Question: In my UI the first picture is always random, at first i tryied to clean project and wipe personal data from AVD, but that does not help. Random only first picture, all other are shown properly. For the few seconds from the activity start, picture changes several times.
Please dont refer to duplicate of <URL> problem

'''
public class ImageLoader {
MemoryCache memoryCache=new MemoryCache();
FileCache fileCache;
private Map<ImageView, String> imageViews=Collections.synchronizedMap(new WeakHashMap<ImageView, String>());
ExecutorService executorService;
public ImageLoader(Context context){
fileCache=new FileCache(context);
executorService=Executors.newFixedThreadPool(5);
}
int stub_id = R.drawable.ic_launcher;
public void DisplayImage(String uurl, int loader, ImageView imageView)
{
String url = uurl.replaceAll(" ", "%20");
url = url.replaceAll("
", "%20");
stub_id = loader;
imageViews.put(imageView, url);
Bitmap bitmap=memoryCache.get(url);
if(bitmap!=null)
imageView.setImageBitmap(bitmap);
else
{
queuePhoto(url, imageView);
imageView.setImageResource(loader);
}
}
private void queuePhoto(String url, ImageView imageView)
{
PhotoToLoad p=new PhotoToLoad(url, imageView);
executorService.submit(new PhotosLoader(p));
}
private Bitmap getBitmap(String url)
{
File f=fileCache.getFile(url);
//from SD cache
Bitmap b = decodeFile(f);
if(b!=null)
return b;
return downloadBitmap(url);
//from web
/*try {
Bitmap bitmap=null;
URL imageUrl = new URL(url);
HttpURLConnection conn = (HttpURLConnection)imageUrl.openConnection();
conn.setConnectTimeout(30000);
conn.setReadTimeout(30000);
conn.setInstanceFollowRedirects(true);
InputStream is=conn.getInputStream();
OutputStream os = new FileOutputStream(f);
Utils.CopyStream(is, os);
os.close();
bitmap = decodeFile(f);
return bitmap;
} catch (Exception ex){
ex.printStackTrace();
return null;
}*/
}
Bitmap downloadBitmap(String url){
Bitmap bmp = null;
URL url_1 = null;
try {
url_1 = new URL(url);
bmp = BitmapFactory.decodeStream(url_1.openConnection().getInputStream());
} catch (Exception e) {
Log.v("Error while downloading bitmap from url", e.getMessage());
}
return bmp;
}
//decodes image and scales it to reduce memory consumption
private Bitmap decodeFile(File f){
try {
//decode image size
BitmapFactory.Options o = new BitmapFactory.Options();
o.inJustDecodeBounds = true;
BitmapFactory.decodeStream(new FileInputStream(f),null,o);
//Find the correct scale value. It should be the power of 2.
final int REQUIRED_SIZE=70;
int width_tmp=o.outWidth, height_tmp=o.outHeight;
int scale=1;
while(true){
if(width_tmp/2<REQUIRED_SIZE || height_tmp/2<REQUIRED_SIZE)
break;
width_tmp/=2;
height_tmp/=2;
scale*=2;
}
//decode with inSampleSize
BitmapFactory.Options o2 = new BitmapFactory.Options();
o2.inSampleSize=scale;
return BitmapFactory.decodeStream(new FileInputStream(f), null, o2);
} catch (FileNotFoundException e) {}
return null;
}
//Task for the queue
private class PhotoToLoad
{
public String url;
public ImageView imageView;
public PhotoToLoad(String u, ImageView i){
url=u;
imageView=i;
}
}
class PhotosLoader implements Runnable {
PhotoToLoad photoToLoad;
PhotosLoader(PhotoToLoad photoToLoad){
this.photoToLoad=photoToLoad;
}
public void run() {
if(imageViewReused(photoToLoad))
return;
Bitmap bmp=getBitmap(photoToLoad.url);
memoryCache.put(photoToLoad.url, bmp);
if(imageViewReused(photoToLoad))
return;
BitmapDisplayer bd=new BitmapDisplayer(bmp, photoToLoad);
Activity a=(Activity)photoToLoad.imageView.getContext();
a.runOnUiThread(bd);
}
}
boolean imageViewReused(PhotoToLoad photoToLoad){
String tag=imageViews.get(photoToLoad.imageView);
if(tag==null || !tag.equals(photoToLoad.url))
return true;
return false;
}
//Used to display bitmap in the UI thread
class BitmapDisplayer implements Runnable
{
Bitmap bitmap;
PhotoToLoad photoToLoad;
public BitmapDisplayer(Bitmap b, PhotoToLoad p){bitmap=b;photoToLoad=p;}
public void run()
{
if(imageViewReused(photoToLoad))
return;
if(bitmap!=null)
photoToLoad.imageView.setImageBitmap(bitmap);
else
photoToLoad.imageView.setImageResource(stub_id);
}
}
public void clearCache() {
memoryCache.clear();
fileCache.clear();
}
}
'''
filecash
'''
public class FileCache {
private File cacheDir;
public FileCache(Context context){
//Find the dir to save cached images
if (android.os.Environment.getExternalStorageState().equals(android.os.Environment.MEDIA_MOUNTED))
cacheDir=new File(android.os.Environment.getExternalStorageDirectory(),"TempImages");
else
cacheDir=context.getCacheDir();
if(!cacheDir.exists())
cacheDir.mkdirs();
}
public File getFile(String url){
String filename=String.valueOf(url.hashCode());
File f = new File(cacheDir, filename);
return f;
}
public void clear(){
File[] files=cacheDir.listFiles();
if(files==null)
return;
for(File f:files)
f.delete();
}
}
'''
memory cash
'''
public class MemoryCache {
private Map<String, SoftReference<Bitmap>> cache=Collections.synchronizedMap(new HashMap<String, SoftReference<Bitmap>>());
public Bitmap get(String id){
if(!cache.containsKey(id))
return null;
SoftReference<Bitmap> ref=cache.get(id);
return ref.get();
}
public void put(String id, Bitmap bitmap){
cache.put(id, new SoftReference<Bitmap>(bitmap));
}
public void clear() {
cache.clear();
}
}
'''
utilis
'''
public class Utils {
public static void CopyStream(InputStream is, OutputStream os)
{
final int buffer_size=1024;
try
{
byte[] bytes=new byte[buffer_size];
for(;;)
{
int count=is.read(bytes, 0, buffer_size);
if(count==-1)
break;
os.write(bytes, 0, count);
}
}
catch(Exception ex){}
}
}
'''
adapter
'''
public class CandidateAdapter extends BaseAdapter{
Context ctx;
LayoutInflater lInflater;
ArrayList<Candidate> objects;
CandidateAdapter(Context context, ArrayList<Candidate> candidates) {
ctx = context;
objects = candidates;
lInflater = (LayoutInflater) ctx
.getSystemService(Context.LAYOUT_INFLATER_SERVICE);
}
public int getCount() {
return objects.size();
}
public Object getItem(int position) {
return objects.get(position);
}
public long getItemId(int position) {
return position;
}
Candidate getCandidate(int position) {
return ((Candidate) getItem(position));
}
public View getView(int position, View convertView, ViewGroup parent) {
// ispol'zuem sozdannye, no ne ispol'zuemye view
View view = convertView;
if (view == null) {
view = lInflater.inflate(R.layout.inbox_list_item, parent, false);
}
Candidate p = getCandidate(position);
((TextView) view.findViewById(R.id.from)).setText(p.get_name());
((TextView) view.findViewById(R.id.subject)).setText(p.get_office());
((RatingBar) view.findViewById(R.id.rateindicator)).setRating(p.get_ranking());
int loader = R.drawable.loader;
ImageView image = (ImageView) view.findViewById(R.id.photo);
String image_url = p.get_photograph();
ImageLoader imgLoader = new ImageLoader(ctx);
imgLoader.DisplayImage(image_url, loader, image);
return view;
}
}
'''
activity
'''
public class InboxActivity extends ListActivity {
List<Candidate> candidates;
private DatabaseHandler db;
public void onDestroy(){
if (db != null)
db.close();
super.onDestroy();
//db.close();
}
@Override
public void onCreate(Bundle savedInstanceState) {
super.onCreate(savedInstanceState);
setContentView(R.layout.inbox_list);
db = new DatabaseHandler(this);
candidates = db.getAllCandidates(1);
db.close();
CandidateAdapter adapter = new CandidateAdapter(this,(ArrayList) candidates);
ListView lvMain = getListView();
//String numofrows = "" + candidates.size();
//Log.d("Number of candidates", numofrows);
lvMain.setAdapter(adapter);
lvMain.setOnItemClickListener(new OnItemClickListener() {
public void onItemClick(AdapterView<?> parent, View view,
int position, long id) {
// getting values from selected ListItem
String name = ((TextView) view.findViewById(R.id.from)).getText().toString();
Log.d("Name ", name);
// Starting new intent
Intent in = new Intent(getApplicationContext(), SingleMenuItemActivity.class);
in.putExtra("name", name);
Log.d("Starting activity ", "Yeah ");
startActivity(in);
}
});
}
}
'''
logcat warnings
12-16 08:35:33.525: W/Zygote(33): Preloaded drawable resource #0x1080093 (res/drawable-hdpi/sym_def_app_icon.png) that varies with configuration!!
Can anyone help me out figure the problem here?
getall candidates function
'''
public List<Candidate> getAllCandidates(int status) {
List<Candidate> candidateList = new ArrayList<Candidate>();
// Select All Query
String selectQuery = "SELECT * FROM " + TABLE_CANDIDATES;
db = this.getReadableDatabase();
cursor = db.rawQuery(selectQuery, null);
// looping through all rows and adding to list
if (cursor.moveToFirst()) {
do {
Candidate candidate = new Candidate();
if (status == Integer.parseInt(cursor.getString(5))) {
candidate.set_name(cursor.getString(0));
candidate.set_office(cursor.getString(1));
candidate.set_photograph(cursor.getString(2));
candidate.set_promises(cursor.getString(3));
candidate.set_statment(cursor.getString(4));
candidate.set_active(Integer.parseInt(cursor.getString(5)));
candidate.set_ranking(Integer.parseInt(cursor.getString(6)));
// Adding candidate to list
candidateList.add(candidate);
}
} while (cursor.moveToNext());
}
// return candidate list
db.close();
cursor.close();
return candidateList;
}
'''
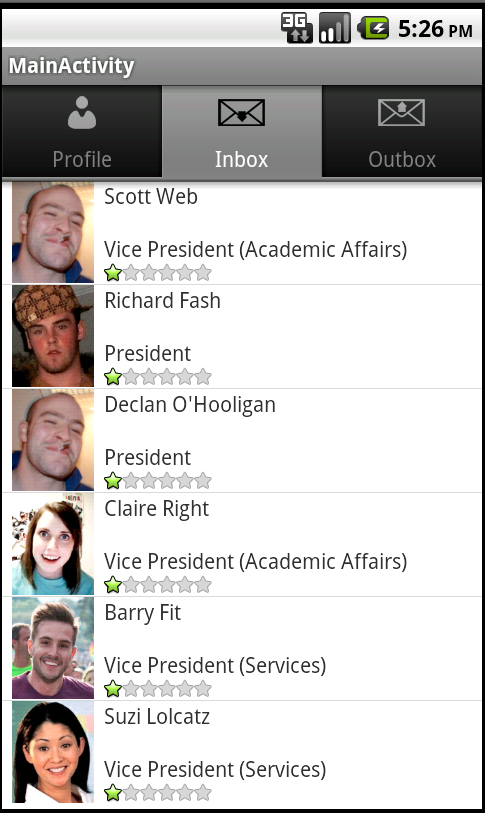
Answer: Your imageView may be getting recycled by the listview. Your problem might be a stale reference to your image being passed to the ImageLoader.
You can verify this by checking the instance of the your imageView before you call DisplayImage and then after it's loaded.
'''
ImageLoader imgLoader = new ImageLoader(ctx);
imgLoader.DisplayImage(image_url, loader, image);
'''
You may want to consider using the viewholder pattern to hold your ImageLoader rather than creating a new one each time, that may also help.
something like
'''
ImageLoader imgLoader = (ImageLoader) view.getTag()
if(imgLoader == null){
imgLoader = new ImageLoader(ctx);
view.setTag(imgLoader);
}
'''
This is just taking a stab at it. Hard to know without running it but hopefully it helps :)
Good luck